Question: Ok so I have a fragment that I want to display two TextViews and a ListView where the first TextView takes up a small bit at the top of the layout and the rest of the space is devided evenly between another TextView and a ListView. However with my current layout the ListView is cutting off the other two TextViews into a very small space. I think it might have to do with the 'layout_weight' attibute.
'''
<?xml version="1.0" encoding="utf-8"?>
<LinearLayout xmlns:android="http://schemas.android.com/apk/res/android"
android:layout_width="fill_parent"
android:layout_height="fill_parent"
android:orientation="vertical"
android:weightSum="100">
<TextView
android:id="@+id/text_title"
android:layout_width="fill_parent"
android:layout_height="wrap_content"
android:layout_weight="10"
android:text="Loading ..."
android:gravity="center"/>
<TextView
android:id="@+id/text_description"
android:layout_width="fill_parent"
android:layout_height="wrap_content"
android:layout_weight="45"
android:text="Loading ..." />
<ListView
android:id="@+id/list_pre_cert"
android:layout_width="fill_parent"
android:layout_height="wrap_content"
android:layout_weight="45"
android:cacheColorHint="#<PHONE>"
android:dividerHeight="0px">
</ListView>
</LinearLayout>
'''

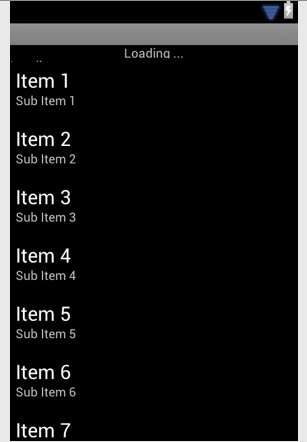
Answer: If you want the heights to end up being 10%, 45%, 45%, then in addition to setting those weights that you have, set layout_height to be 0dp for each of those views. Layout weights work on space.